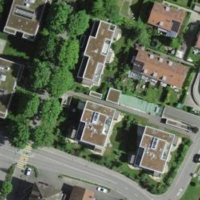
EUNIS habitat code: 25
Species observed at this site:
Helleborus niger